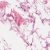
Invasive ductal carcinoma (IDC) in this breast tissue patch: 0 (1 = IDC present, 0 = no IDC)